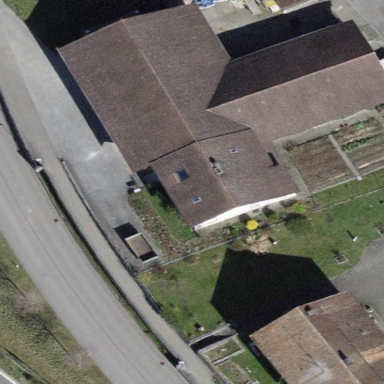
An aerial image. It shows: Building with tile roof.